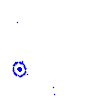
Particle: electron